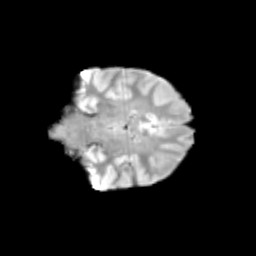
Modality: T2w
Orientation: coronal
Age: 11
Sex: male
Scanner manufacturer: siemens
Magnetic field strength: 3 T
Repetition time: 3.8 s
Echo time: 0.07 s